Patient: sex M, age 43
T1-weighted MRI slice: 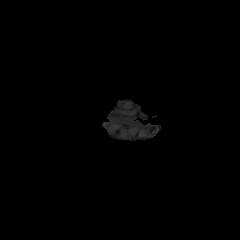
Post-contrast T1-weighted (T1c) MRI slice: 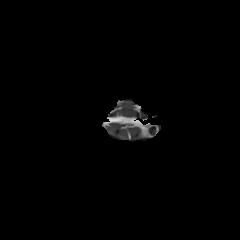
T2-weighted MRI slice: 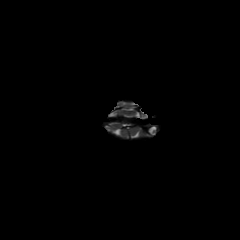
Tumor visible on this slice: no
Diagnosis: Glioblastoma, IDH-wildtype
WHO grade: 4